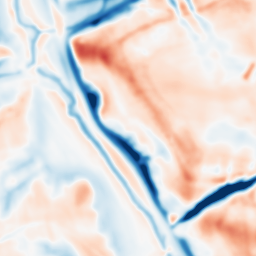
Category: multiscale
Decomposition family: dog_multiscale
Decomposition parameters: sigma_ratio: 1.4
n_scales: 5
base_sigma: 2
Upsampling method: cubic_catmull_rom
Upsampling parameters: scale: 4
Upsampling scale: 4